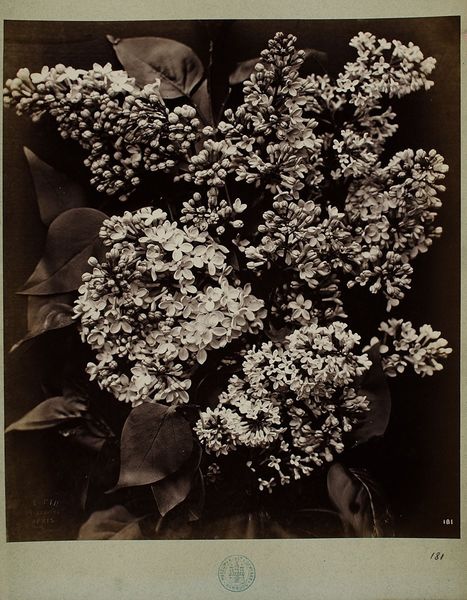
Titel: Flieder
Künstler: Constant Alexandre Famin
Standort: Hamburg
Institution: Museum für Kunst und Gewerbe Hamburg
Schlagwörter: blume, pflanzen, stillleben, vegetation, flieder, foto, fotografie, photographie, blumenstillleben, photo, karton, albumin, lichtbild, naturfotografie, sachfotografie, bildwerke, pflanzenabbildung, angewandte und bildende kunst, hessische systematik, tierfotografie, naturphotographie, tierphotographie, schwarzweißpositivverfahren, silbersalzverfahren, schwarzweißfotografie, objektstudien, sachphotographie, albuminpapier, früchtestillleben, blumenstück